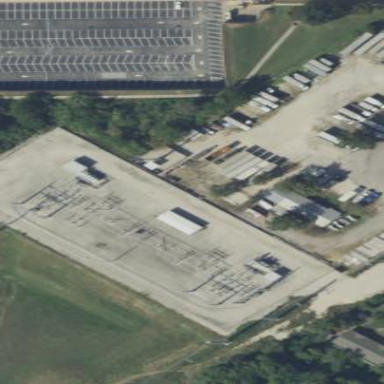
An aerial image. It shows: Outdoor power substation surrounded by fence. The substation operates at the distribution level.